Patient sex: F
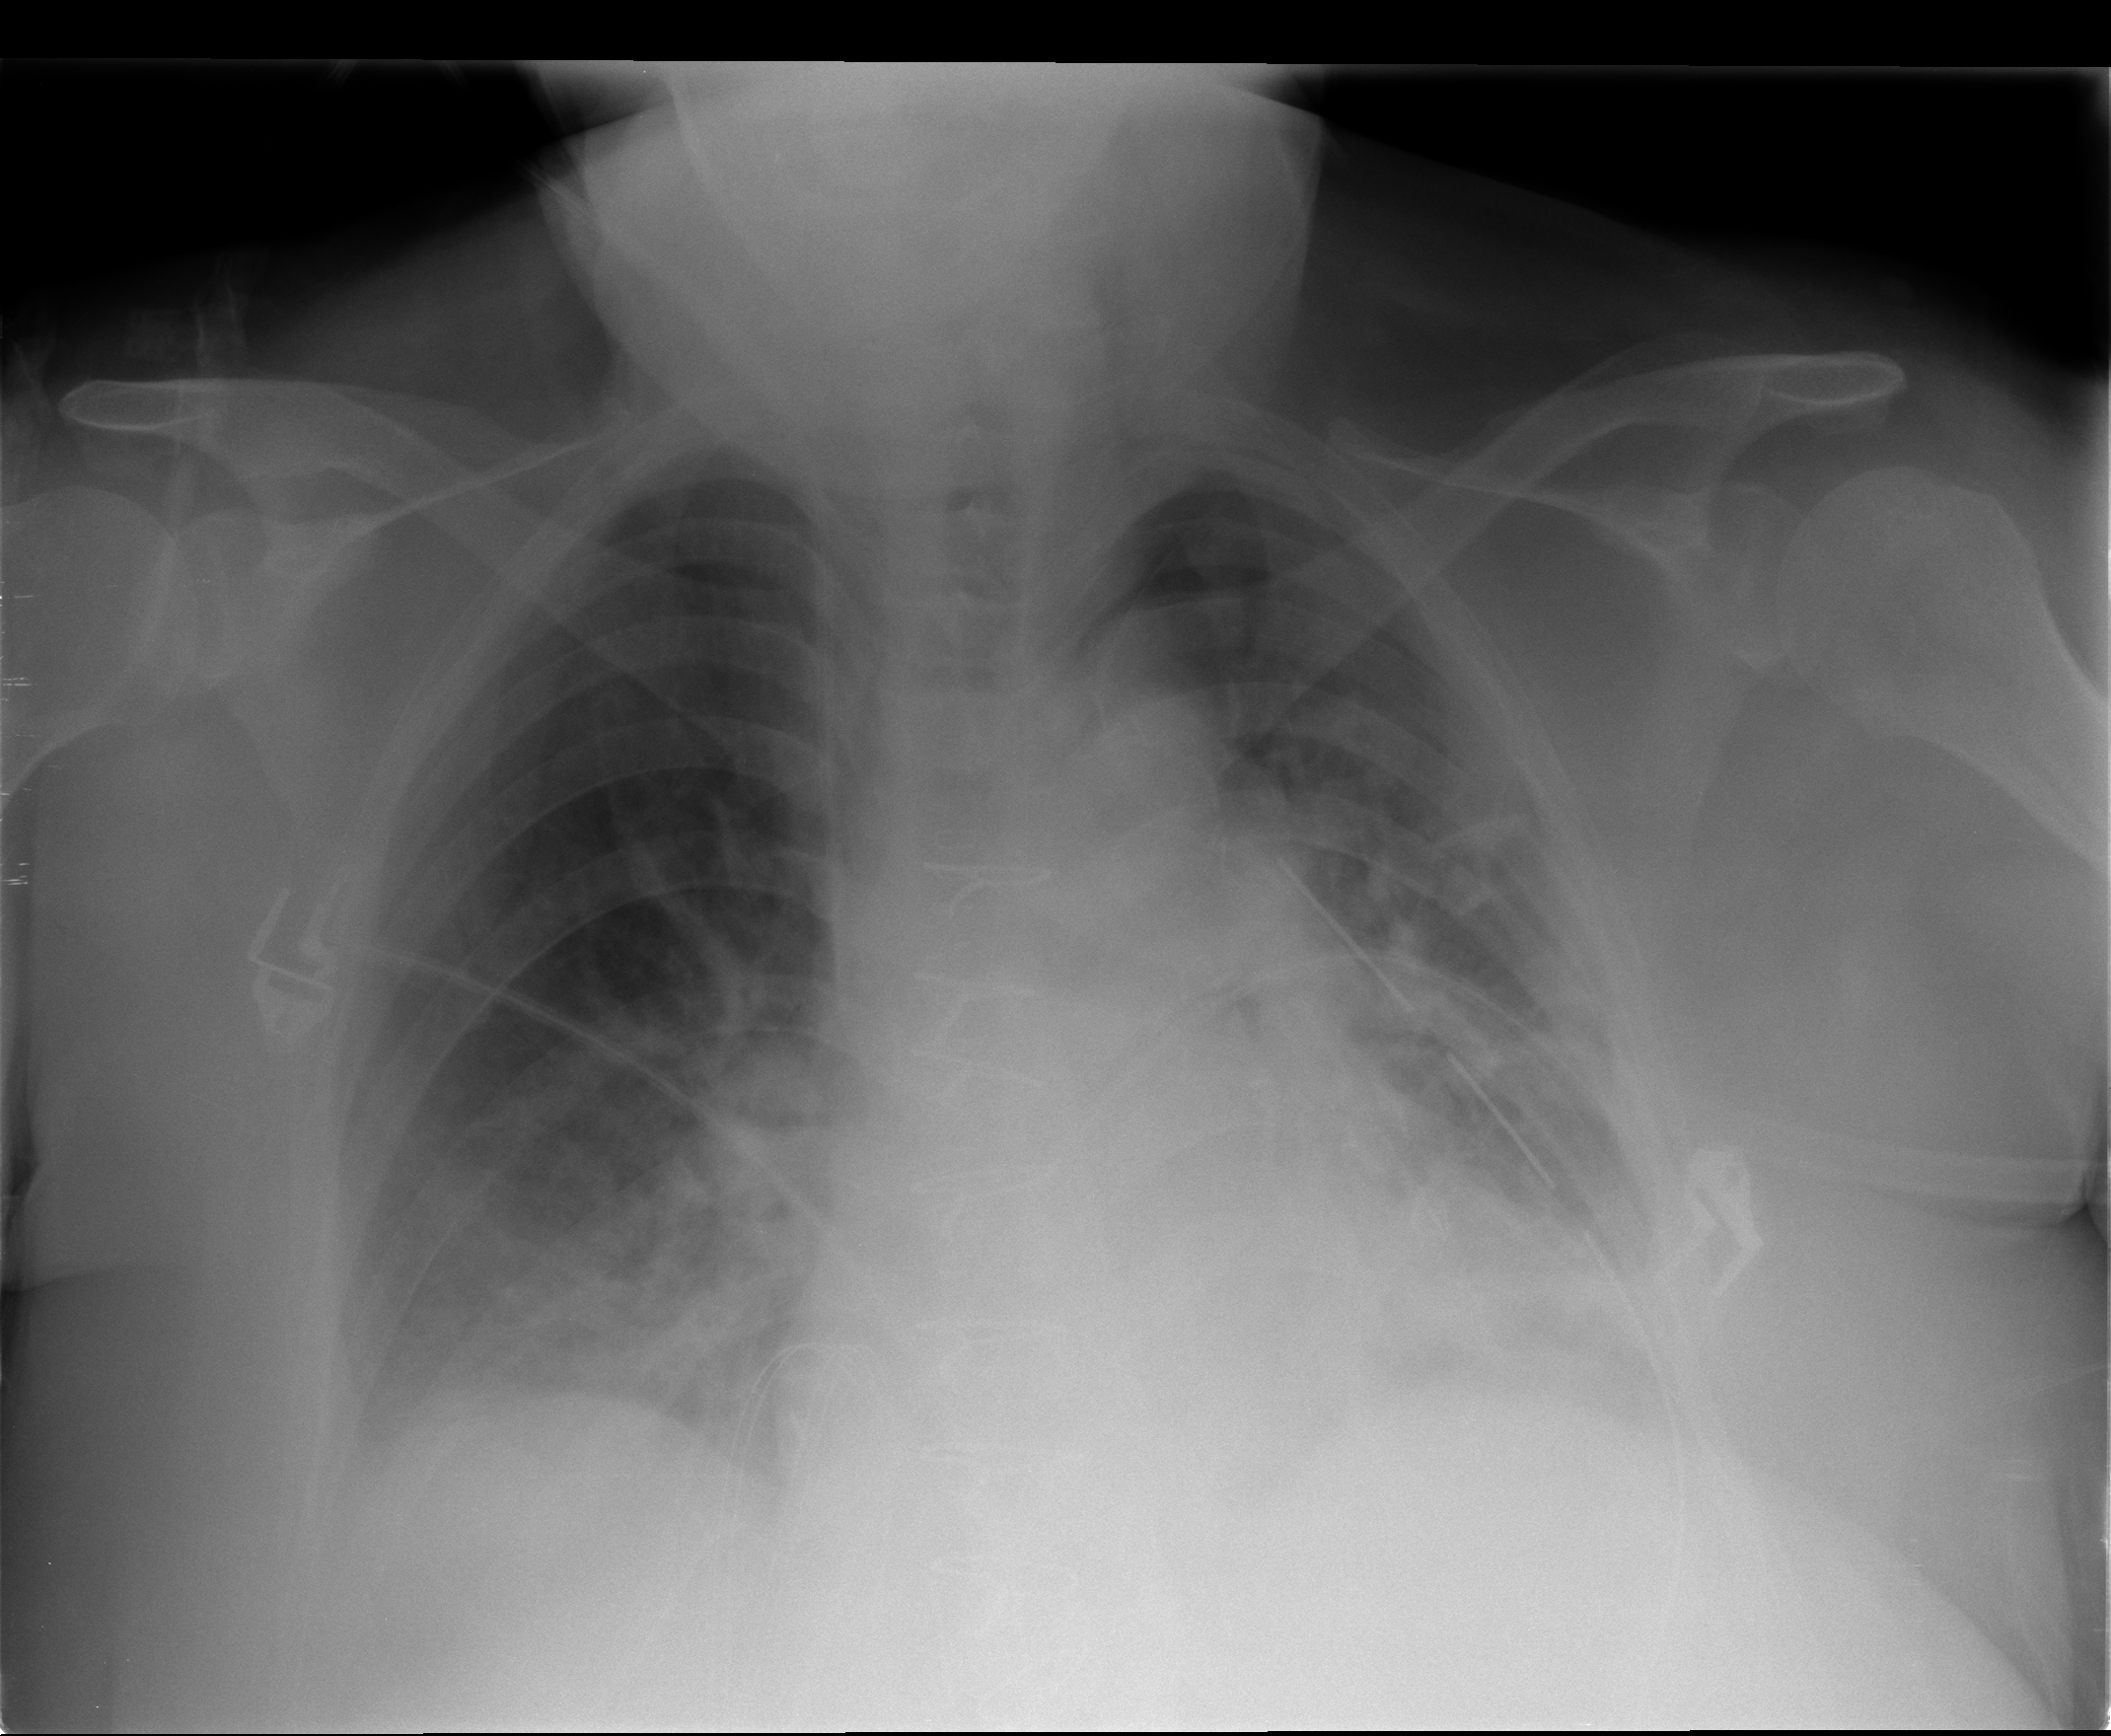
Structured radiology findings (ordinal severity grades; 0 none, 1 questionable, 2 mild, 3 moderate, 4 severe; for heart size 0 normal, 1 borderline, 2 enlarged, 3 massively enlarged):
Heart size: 0
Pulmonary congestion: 2
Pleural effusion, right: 1
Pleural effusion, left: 2
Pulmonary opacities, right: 3
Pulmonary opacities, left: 3
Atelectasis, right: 3
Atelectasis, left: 3